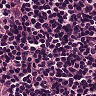
Metastatic tissue present: no